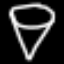
Label: diamond